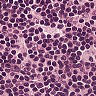
Metastatic tissue present: no